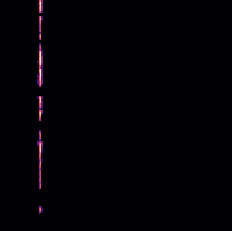
Sound class: Rain